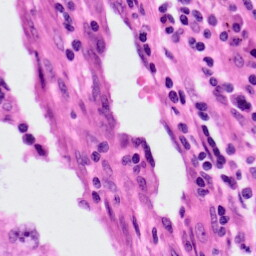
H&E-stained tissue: Lung